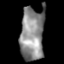
Tissue: lung
Cell type: Epithelial cells
Senescence score: 0.2379
Nuclear area (px): 1256
Mean DAPI intensity: 139.958